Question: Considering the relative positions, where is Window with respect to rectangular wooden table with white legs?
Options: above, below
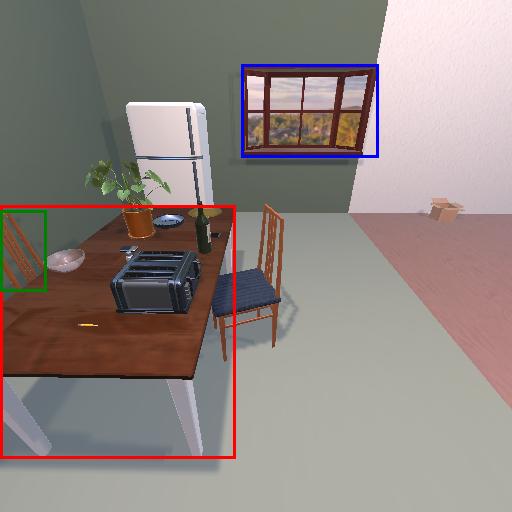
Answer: above